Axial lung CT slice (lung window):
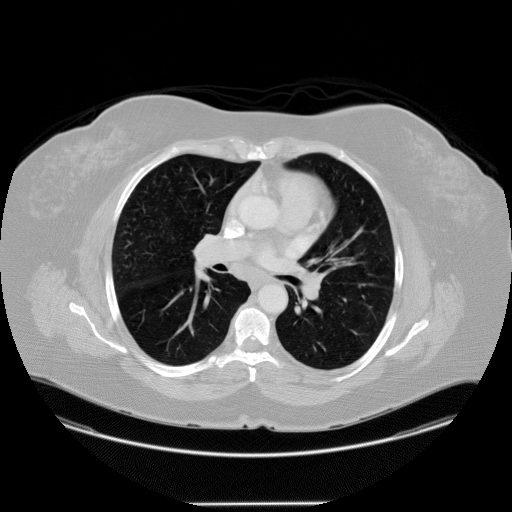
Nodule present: no